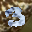
Label: 3